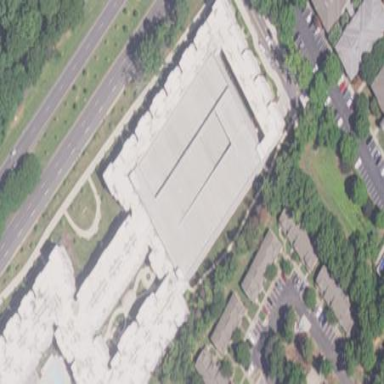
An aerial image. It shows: Multi-storey parking building.